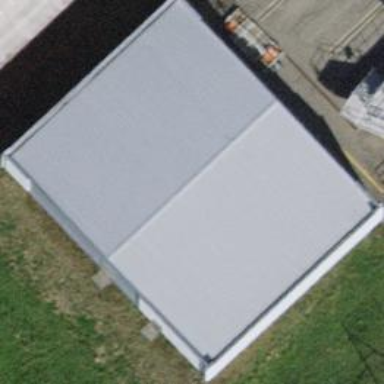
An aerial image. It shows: Transportation building.